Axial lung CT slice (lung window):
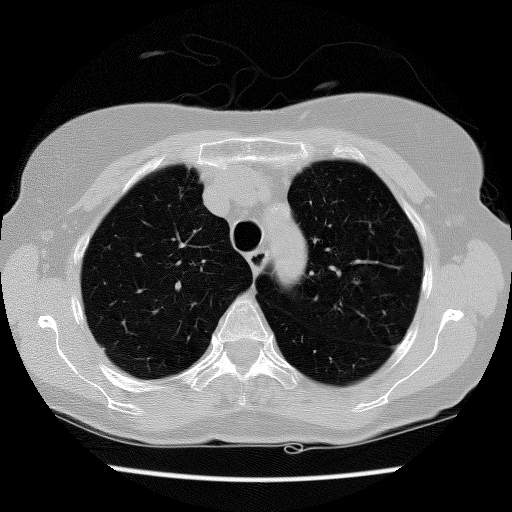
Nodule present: no